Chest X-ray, PA view. Patient: 49 years old, sex F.
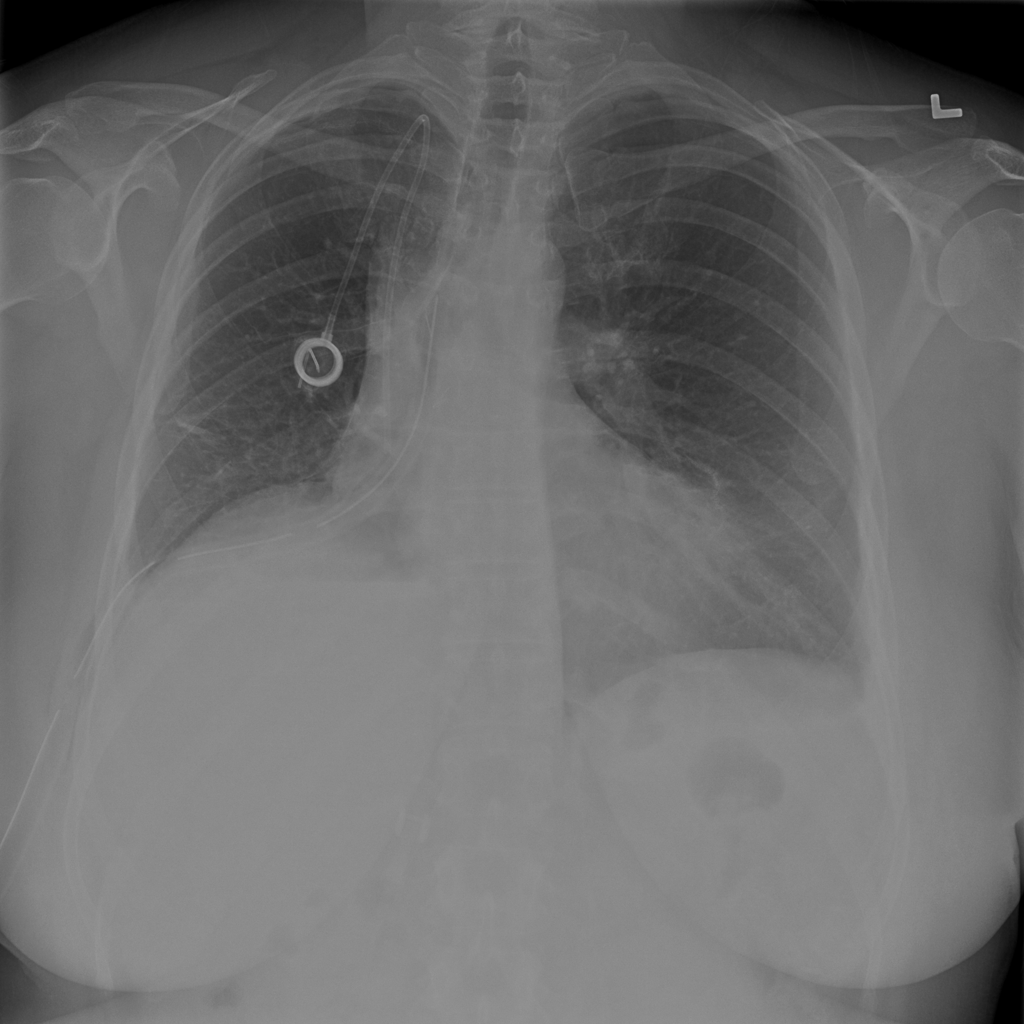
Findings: Fibrosis, Pneumothorax